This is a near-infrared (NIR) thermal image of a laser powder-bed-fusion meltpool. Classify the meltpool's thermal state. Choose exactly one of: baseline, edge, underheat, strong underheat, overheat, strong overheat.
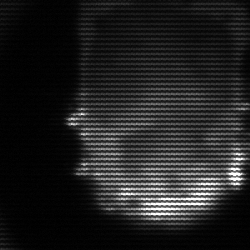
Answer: baseline